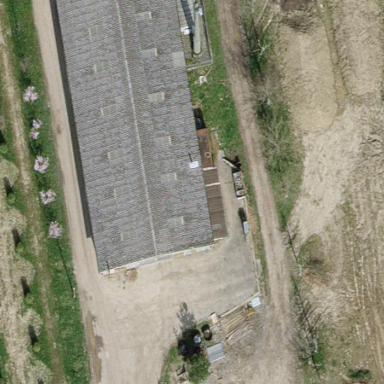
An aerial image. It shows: Shed.